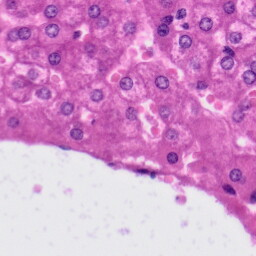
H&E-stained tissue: Liver